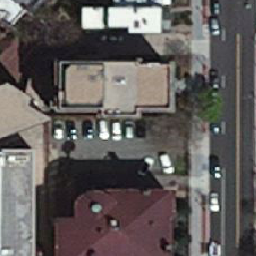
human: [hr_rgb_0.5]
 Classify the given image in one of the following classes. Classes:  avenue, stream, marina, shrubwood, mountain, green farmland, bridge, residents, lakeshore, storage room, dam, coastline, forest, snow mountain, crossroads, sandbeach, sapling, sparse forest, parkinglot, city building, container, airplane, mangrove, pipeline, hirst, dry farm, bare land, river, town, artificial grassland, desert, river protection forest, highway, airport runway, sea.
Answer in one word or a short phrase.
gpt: city building